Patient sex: F
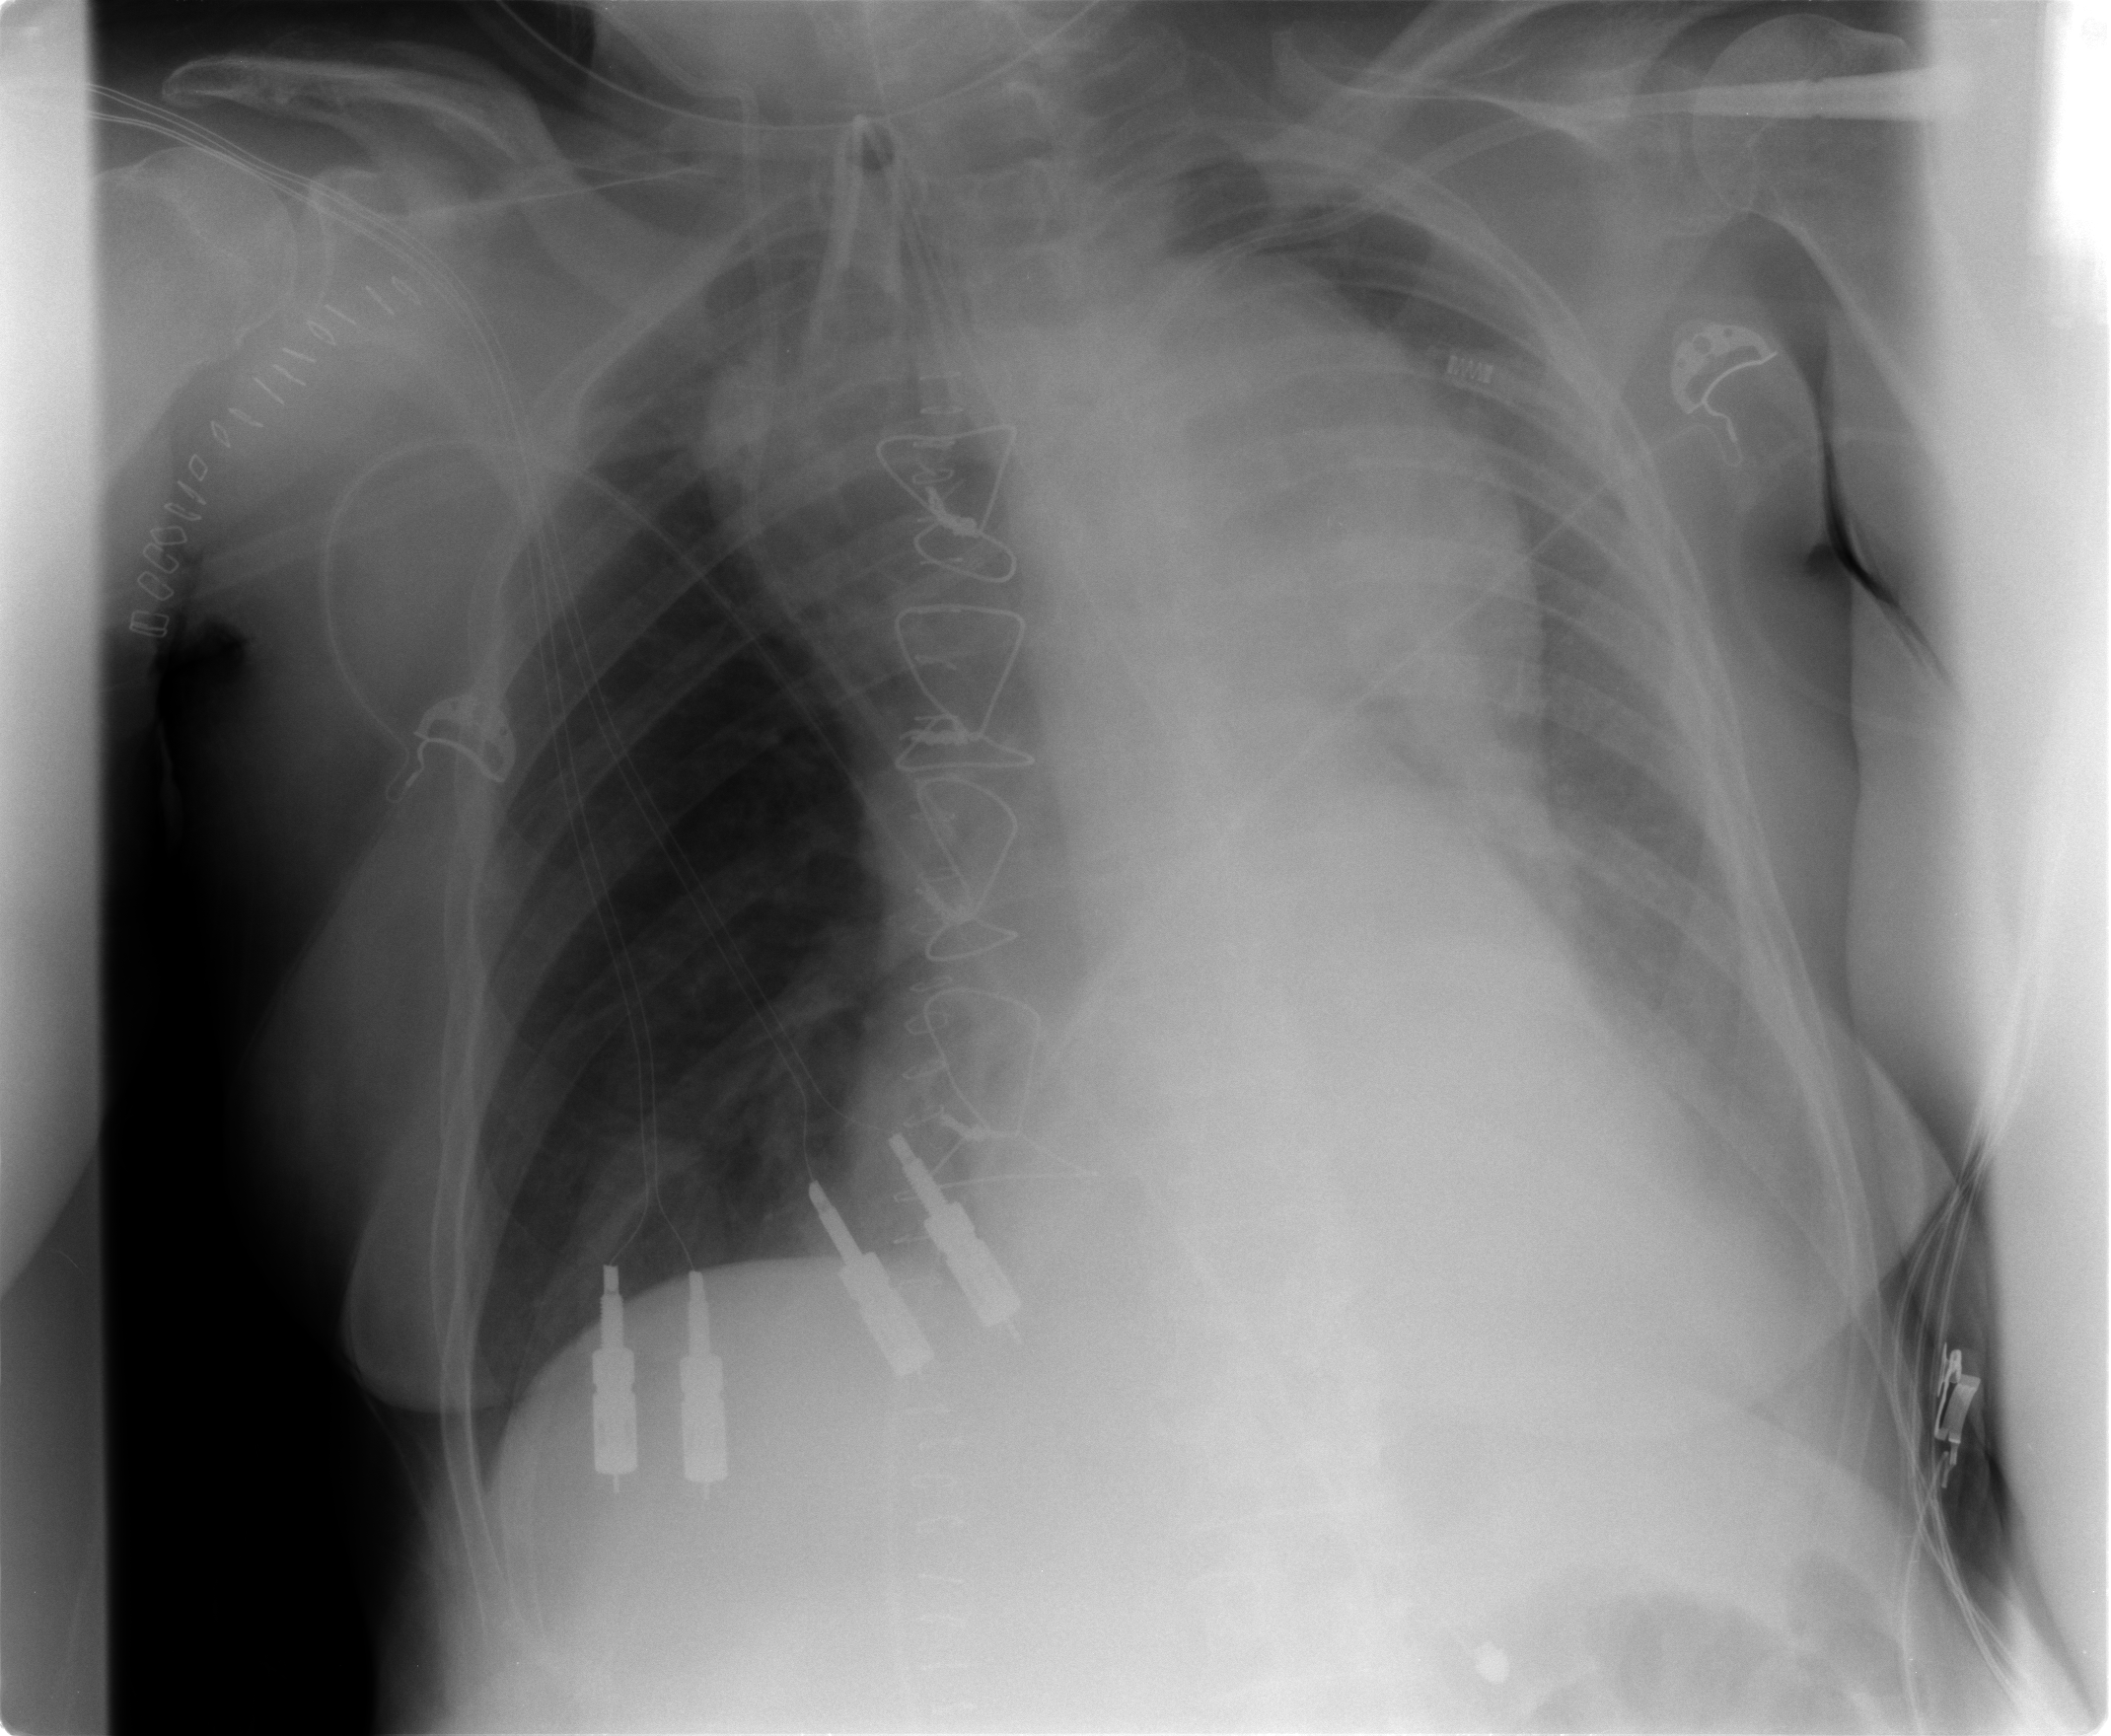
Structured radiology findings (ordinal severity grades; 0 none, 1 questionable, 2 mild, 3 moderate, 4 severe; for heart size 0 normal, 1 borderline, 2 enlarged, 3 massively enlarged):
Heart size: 2
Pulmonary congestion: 2
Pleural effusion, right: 2
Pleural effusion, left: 3
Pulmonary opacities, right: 0
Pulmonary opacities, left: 0
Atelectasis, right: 2
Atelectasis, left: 2